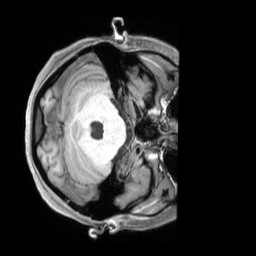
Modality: T1w
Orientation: axial
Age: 25
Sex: female
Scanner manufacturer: siemens
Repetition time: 2.3 s
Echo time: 0.00229 s